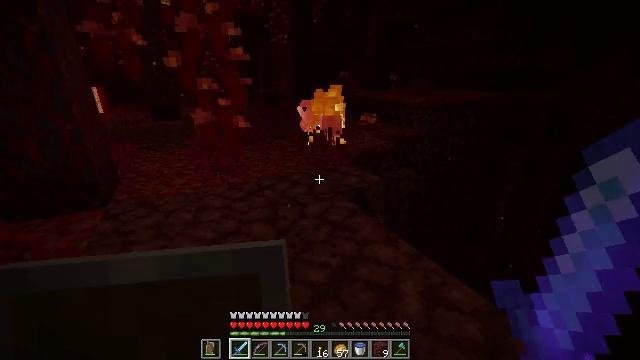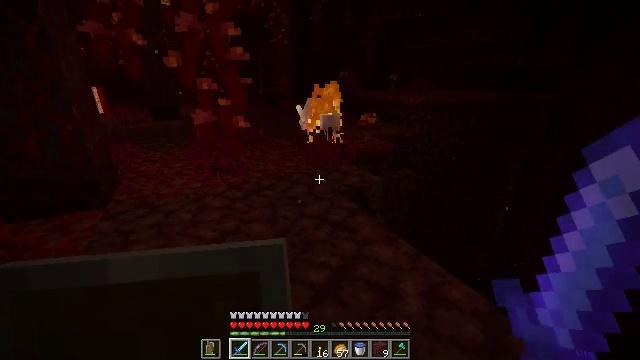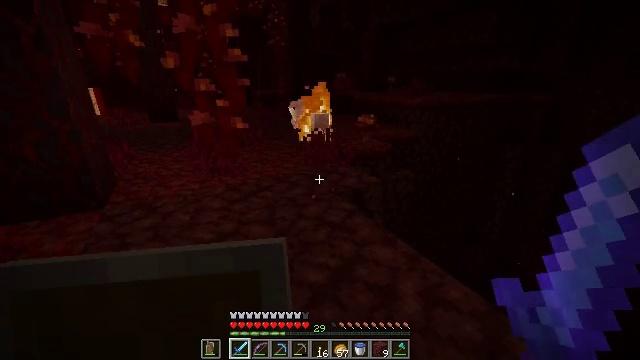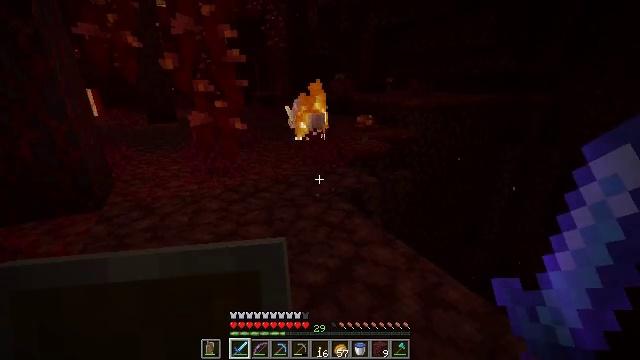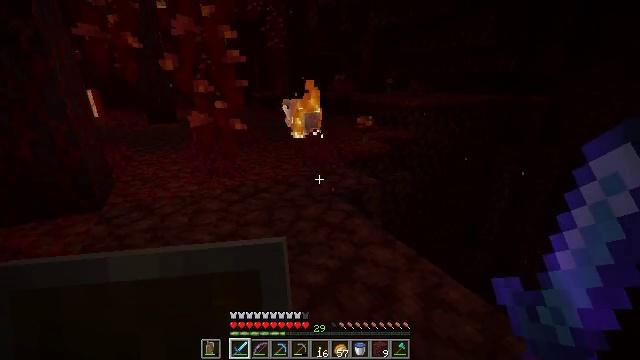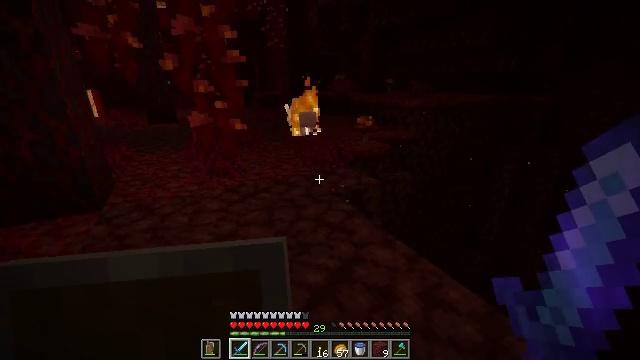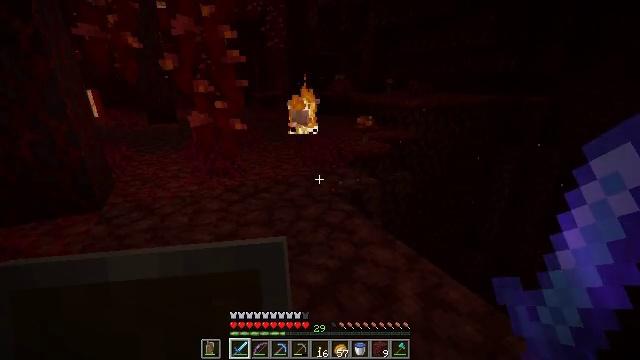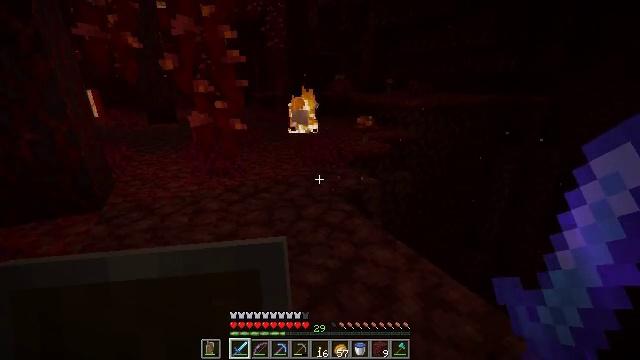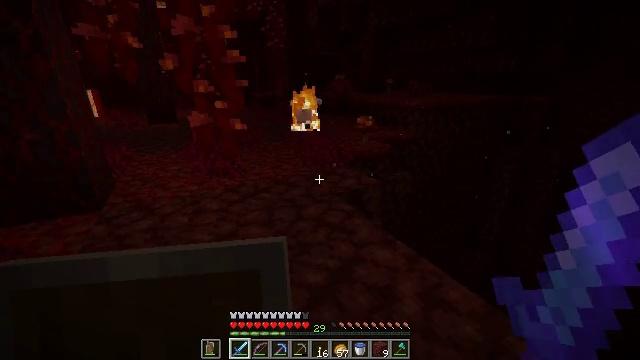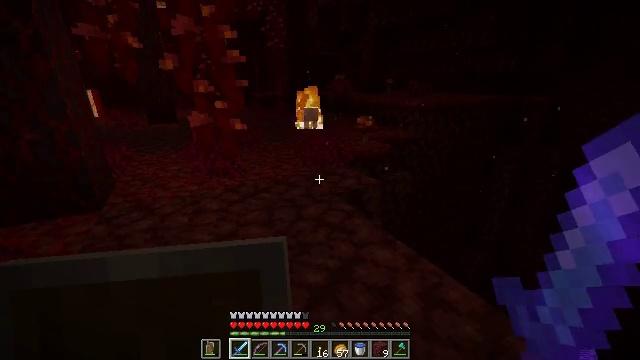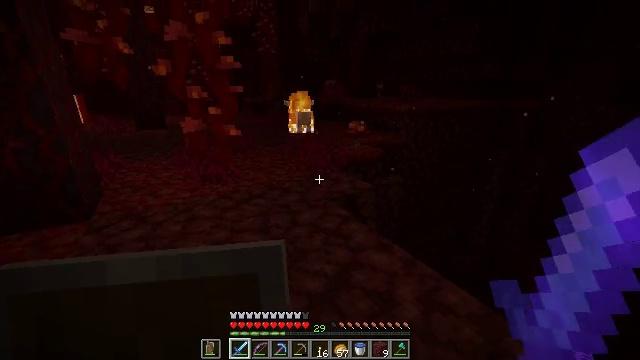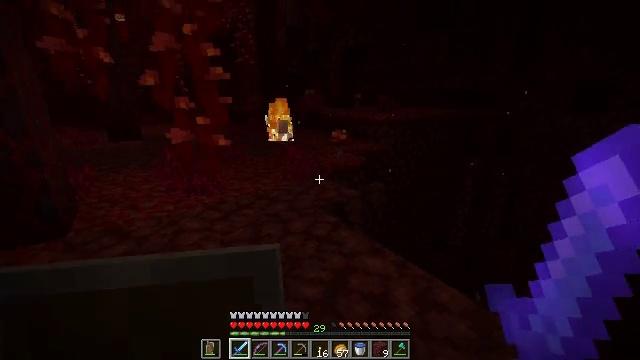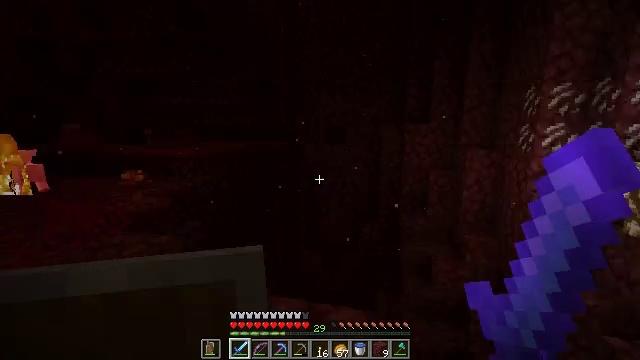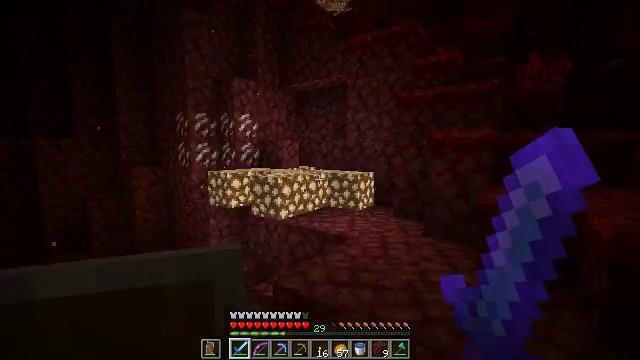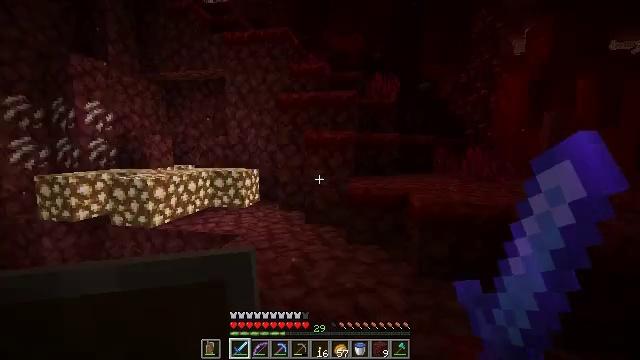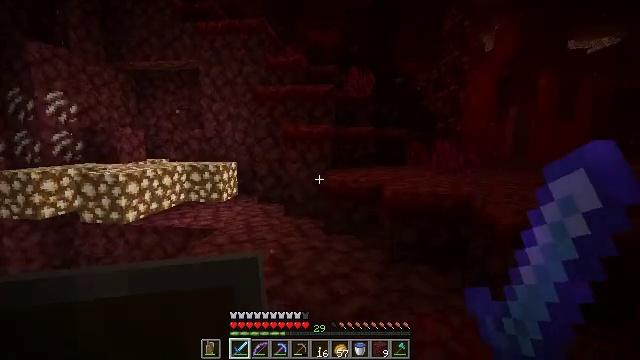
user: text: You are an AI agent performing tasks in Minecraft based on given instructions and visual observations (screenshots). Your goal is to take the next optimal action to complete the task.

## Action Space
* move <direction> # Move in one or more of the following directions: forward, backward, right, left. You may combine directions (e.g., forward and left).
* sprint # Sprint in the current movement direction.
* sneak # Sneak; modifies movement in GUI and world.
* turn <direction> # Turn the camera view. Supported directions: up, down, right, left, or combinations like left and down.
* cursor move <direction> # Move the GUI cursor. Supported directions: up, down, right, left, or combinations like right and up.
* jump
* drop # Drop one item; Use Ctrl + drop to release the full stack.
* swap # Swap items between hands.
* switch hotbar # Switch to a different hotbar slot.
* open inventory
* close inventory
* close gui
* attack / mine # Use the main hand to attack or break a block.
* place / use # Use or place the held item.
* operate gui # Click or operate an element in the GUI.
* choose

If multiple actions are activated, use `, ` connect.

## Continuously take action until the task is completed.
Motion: motion action
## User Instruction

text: Dig up warped fungus to add to your inventory.
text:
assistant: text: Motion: no_op
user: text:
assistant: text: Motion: no_op
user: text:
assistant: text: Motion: no_op
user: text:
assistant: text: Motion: no_op
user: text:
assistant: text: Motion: no_op
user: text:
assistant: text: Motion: no_op
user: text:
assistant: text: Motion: no_op
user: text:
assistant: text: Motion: no_op
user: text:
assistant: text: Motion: no_op
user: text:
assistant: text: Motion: move left, turn right and up
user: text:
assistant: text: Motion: move back and move left, turn right and up
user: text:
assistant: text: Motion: move back and move left, turn right and up
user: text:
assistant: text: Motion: move back and move left, turn right and up
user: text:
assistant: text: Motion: move back, turn right
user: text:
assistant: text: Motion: move back and move right, turn right and down
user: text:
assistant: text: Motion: move right, turn right and down
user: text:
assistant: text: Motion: move forward and move right, turn right
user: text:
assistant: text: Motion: move forward and move right, turn right
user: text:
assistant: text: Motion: move forward and move right
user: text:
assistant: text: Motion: move forward
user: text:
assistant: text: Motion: move forward
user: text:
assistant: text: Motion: move forward, turn left and up
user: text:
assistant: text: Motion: move forward, turn left and up
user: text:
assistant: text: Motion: move forward, turn right and up
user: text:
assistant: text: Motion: move forward
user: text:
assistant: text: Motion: move forward, turn right
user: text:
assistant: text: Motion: move forward, turn right
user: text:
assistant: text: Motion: move forward, turn right, jump
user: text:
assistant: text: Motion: move forward, jump
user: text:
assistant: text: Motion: move forward, turn left and up, jump